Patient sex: M
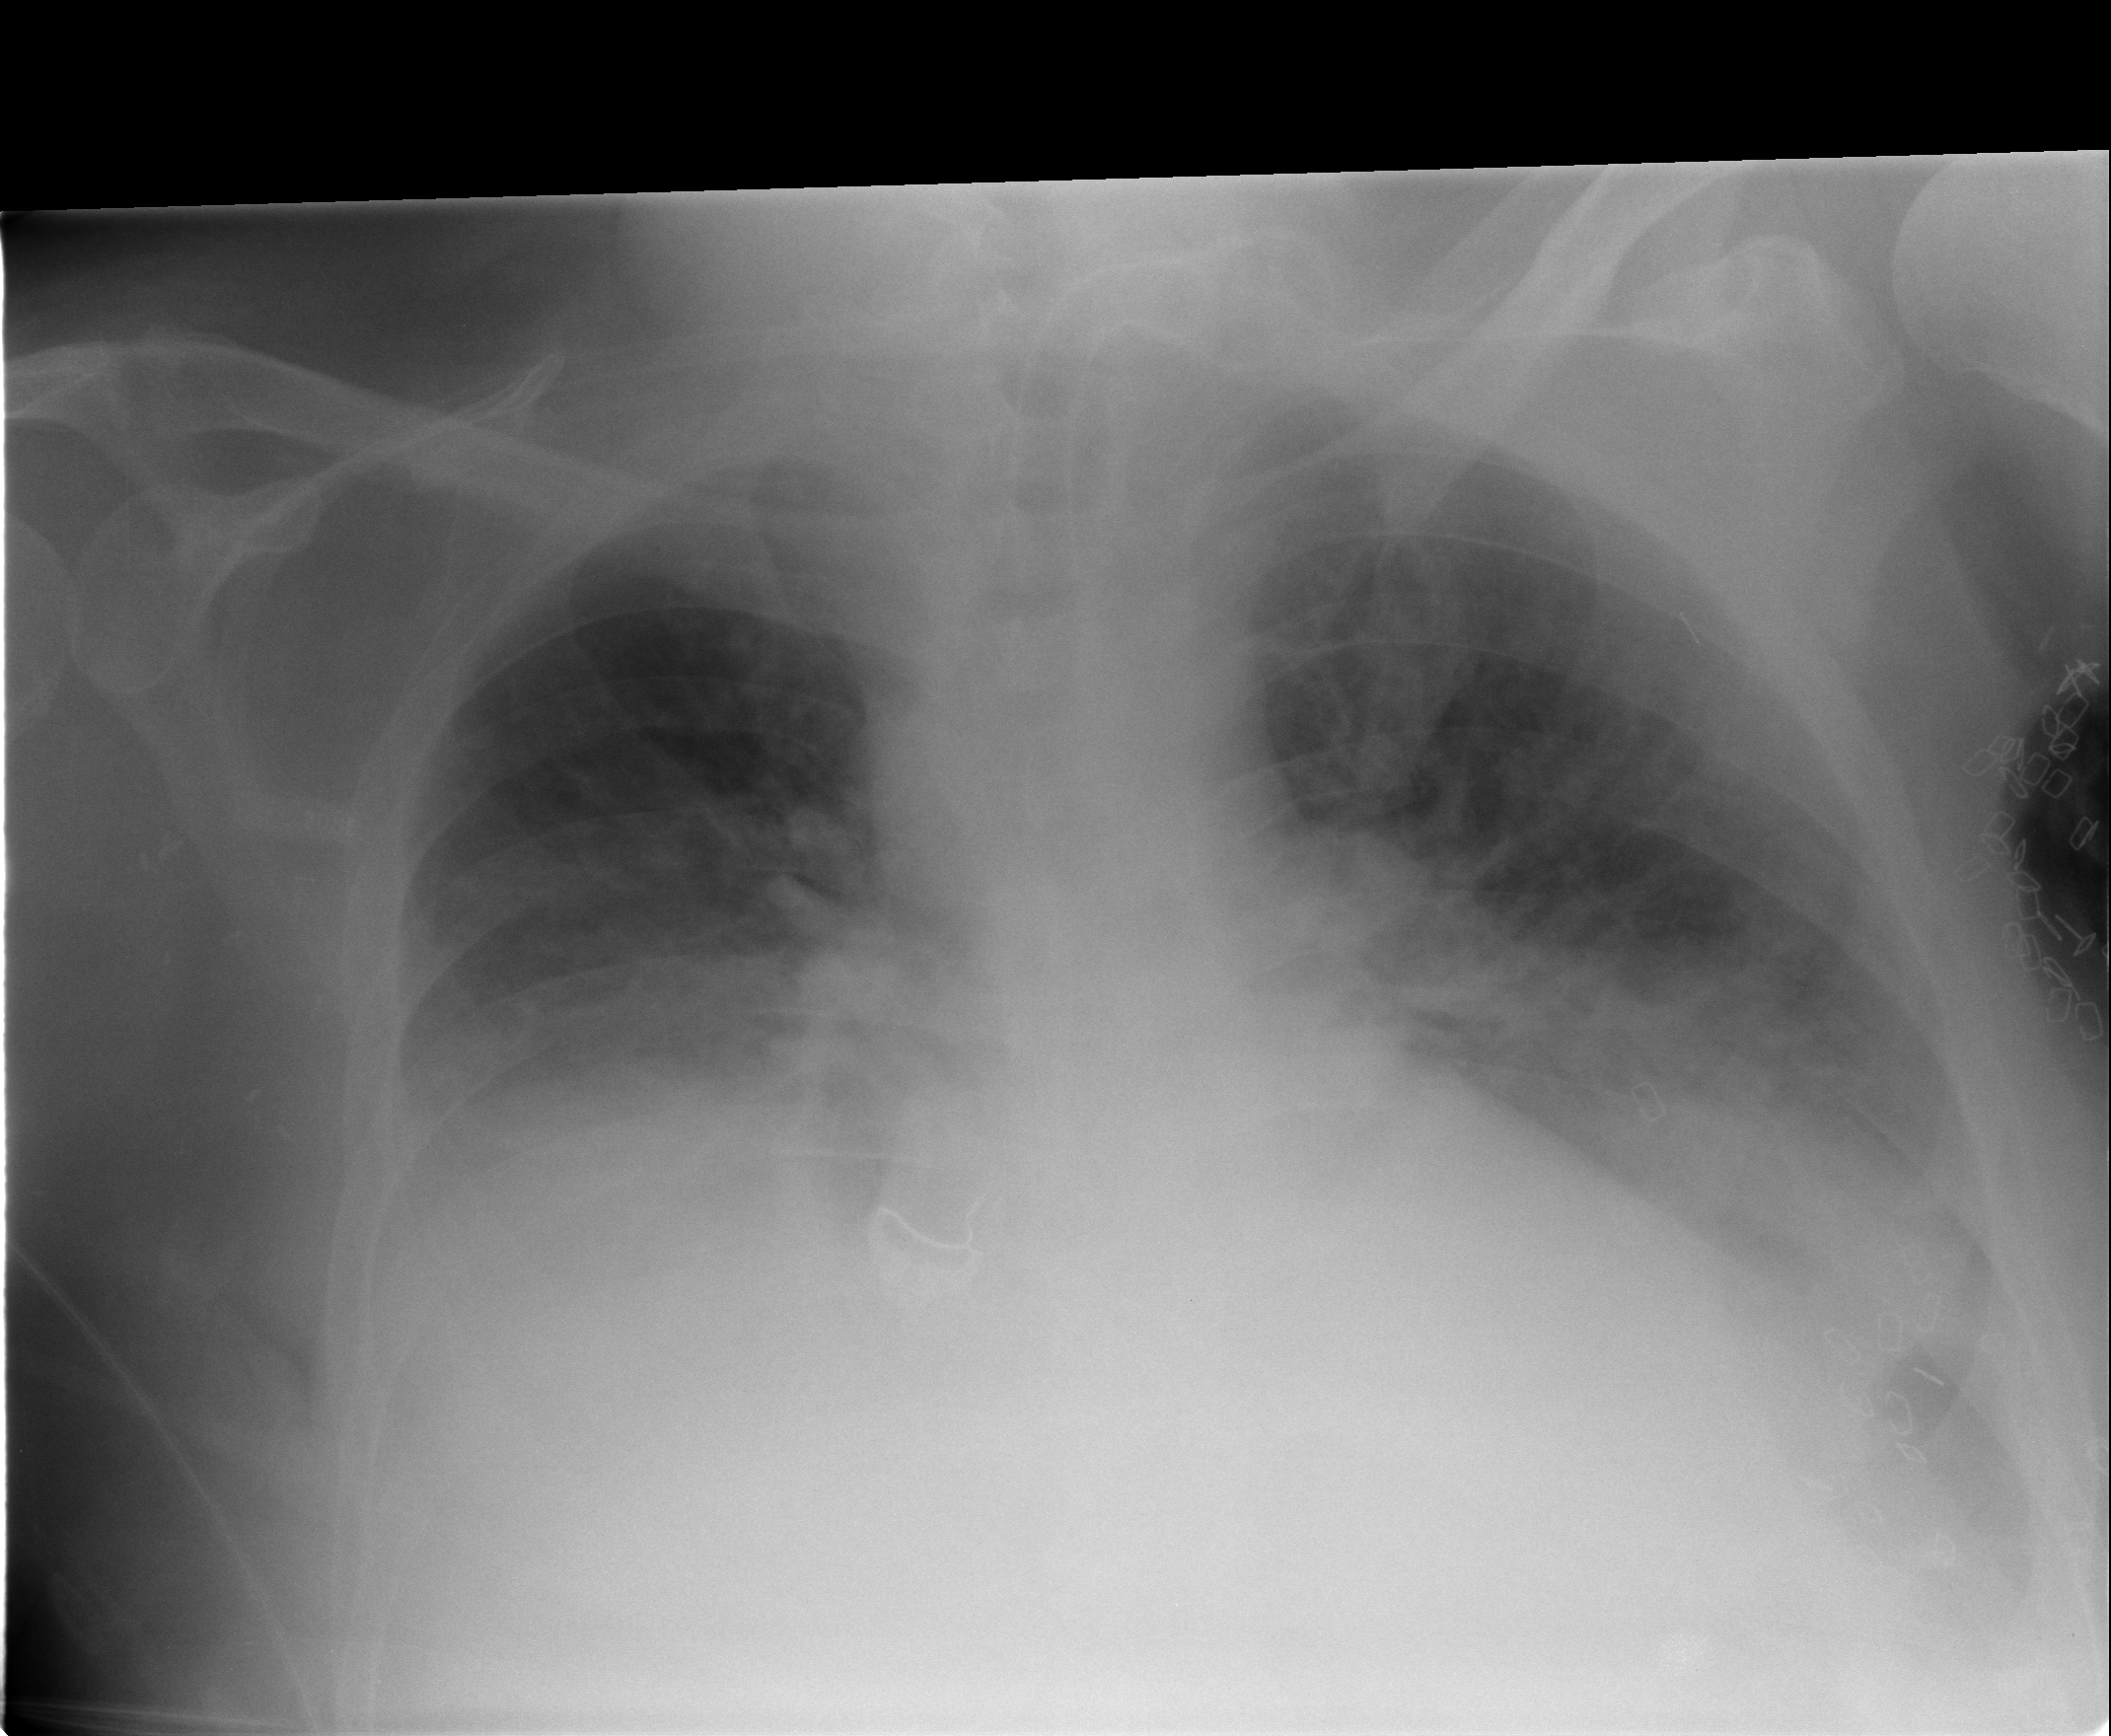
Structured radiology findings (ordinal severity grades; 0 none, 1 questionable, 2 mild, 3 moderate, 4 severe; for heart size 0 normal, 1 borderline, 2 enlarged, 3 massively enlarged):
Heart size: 1
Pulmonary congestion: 3
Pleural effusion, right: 2
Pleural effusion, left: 2
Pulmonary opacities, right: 2
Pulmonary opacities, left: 2
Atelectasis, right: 2
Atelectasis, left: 2